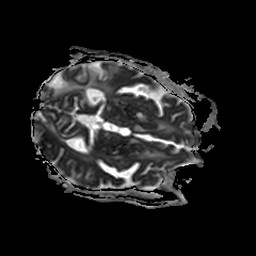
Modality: ADC
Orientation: axial
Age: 68
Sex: female
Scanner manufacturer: philips
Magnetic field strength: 3 T
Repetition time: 3.084 s
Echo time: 0.076 s